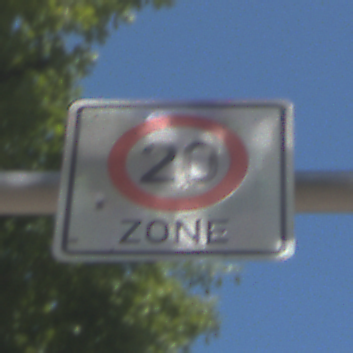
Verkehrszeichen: BeginnZone20
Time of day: Midday
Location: Outdoor (RoadRail)
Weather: Clear
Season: NotSpecified
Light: Natural